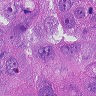
Metastatic tissue present: yes